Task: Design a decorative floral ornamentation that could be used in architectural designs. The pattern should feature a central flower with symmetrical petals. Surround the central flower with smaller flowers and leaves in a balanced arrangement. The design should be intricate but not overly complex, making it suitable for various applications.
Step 1416:
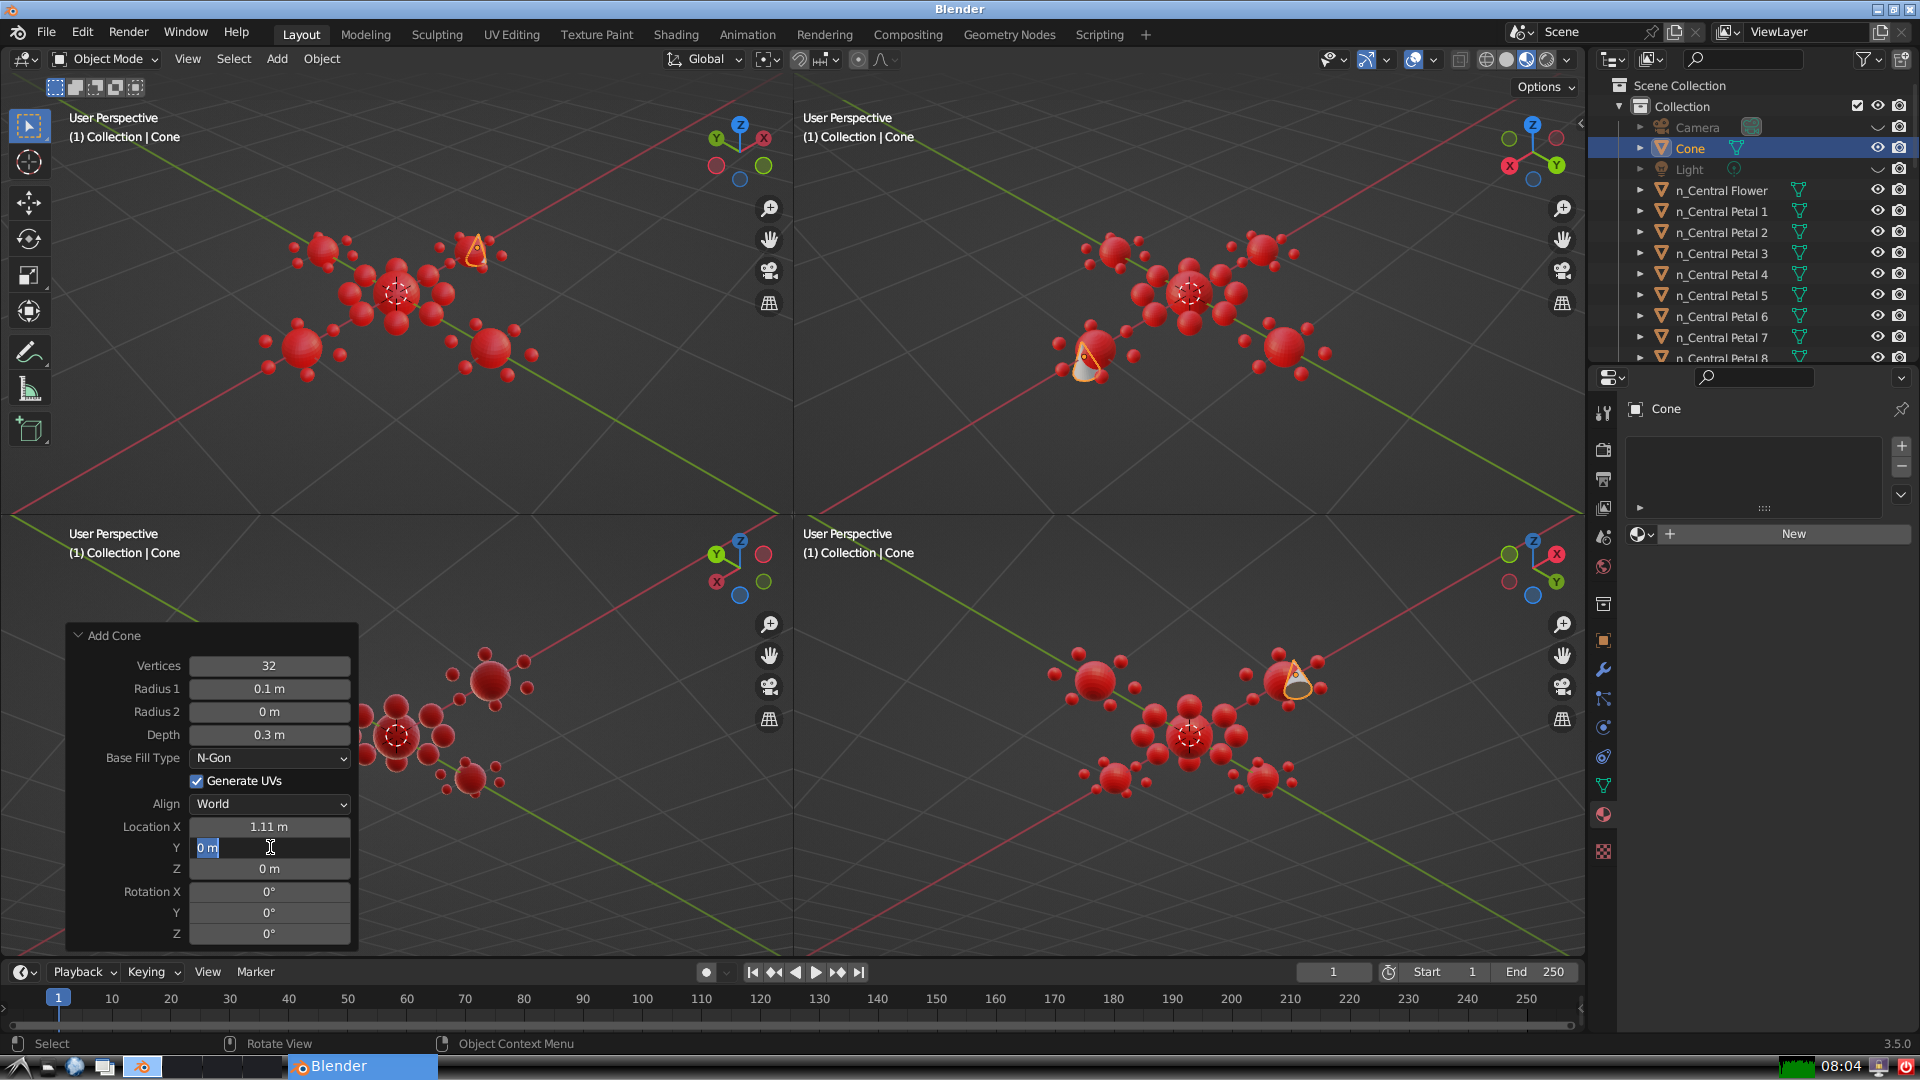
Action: input_text: 0.4592201188381077